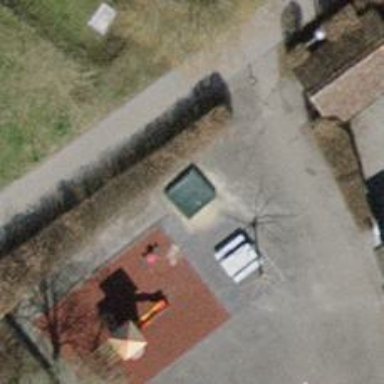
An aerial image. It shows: Sandpit at the playground.